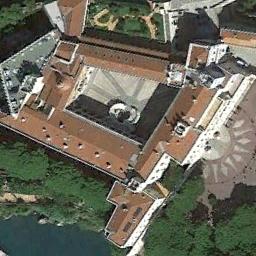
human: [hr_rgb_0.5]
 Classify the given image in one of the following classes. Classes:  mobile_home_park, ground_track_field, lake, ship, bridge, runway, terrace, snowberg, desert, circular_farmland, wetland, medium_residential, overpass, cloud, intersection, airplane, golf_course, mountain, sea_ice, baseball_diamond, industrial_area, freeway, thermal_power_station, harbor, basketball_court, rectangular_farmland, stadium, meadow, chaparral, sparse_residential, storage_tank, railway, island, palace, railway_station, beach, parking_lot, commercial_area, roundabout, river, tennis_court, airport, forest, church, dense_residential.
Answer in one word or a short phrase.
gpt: palace